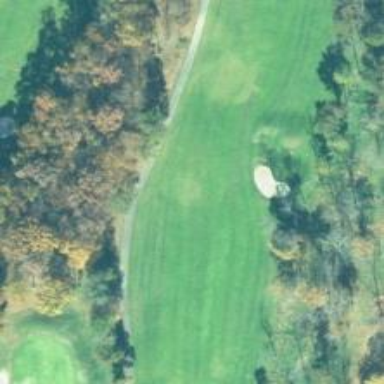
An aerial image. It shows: Golf hole.